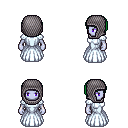
a pixel art fantasy rpg character, female body template, dark elf, purple skin, underdress, teal pants, green pageboy hairstyle, chain hood, four views (front, back, left, right), 2x2 character sprite sheet, small pixel art, hard edges, no anti-aliasing